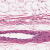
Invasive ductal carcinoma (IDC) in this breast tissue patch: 0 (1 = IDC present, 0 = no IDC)